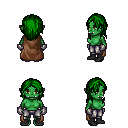
a pixel art fantasy rpg character, female body template, orc, green skin, brown cape, metal pants, green long hairstyle, metal gloves, black shoes, four views (front, back, left, right), 2x2 character sprite sheet, small pixel art, hard edges, no anti-aliasing